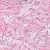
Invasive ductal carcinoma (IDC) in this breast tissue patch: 1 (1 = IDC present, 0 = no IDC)